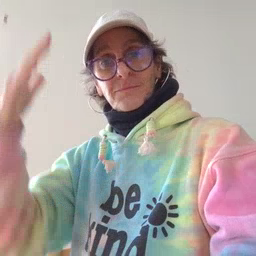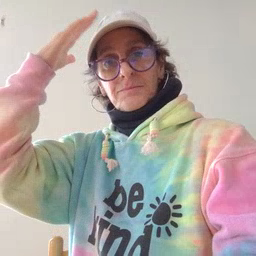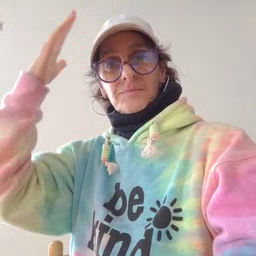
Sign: hat